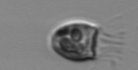
Label: Balanion